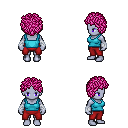
a pixel art fantasy rpg character, female body template, dark elf, purple skin, teal pirate shirt, red pants, pink curly afro hairstyle, white cloth bandages, four views (front, back, left, right), 2x2 character sprite sheet, small pixel art, hard edges, no anti-aliasing